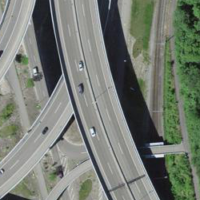
EUNIS habitat code: 57
Species observed at this site:
Apis mellifera